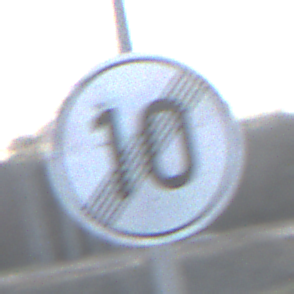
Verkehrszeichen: EndeGeschwindigkeit10
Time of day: SunriseSunset
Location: Outdoor (Suburban)
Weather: PartlyCloudy
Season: Winter
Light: Natural